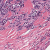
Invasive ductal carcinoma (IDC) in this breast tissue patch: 1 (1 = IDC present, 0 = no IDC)